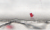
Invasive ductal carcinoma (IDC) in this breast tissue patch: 0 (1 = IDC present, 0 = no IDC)